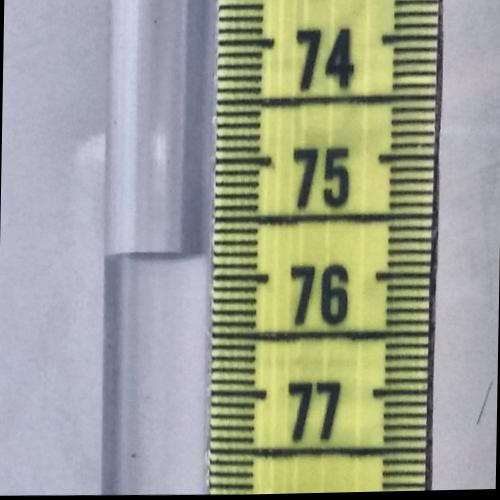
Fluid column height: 75.8 cm